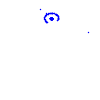
Particle: proton